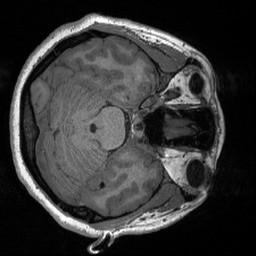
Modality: T1w
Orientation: axial
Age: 29
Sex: female